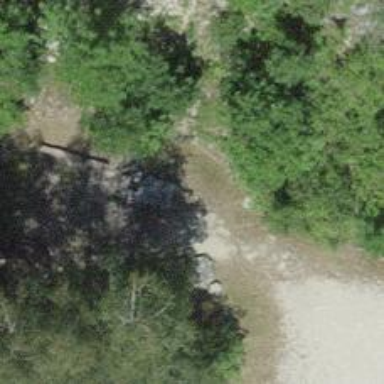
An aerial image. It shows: Brown bench in the vicinity.